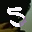
Label: 5